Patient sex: F
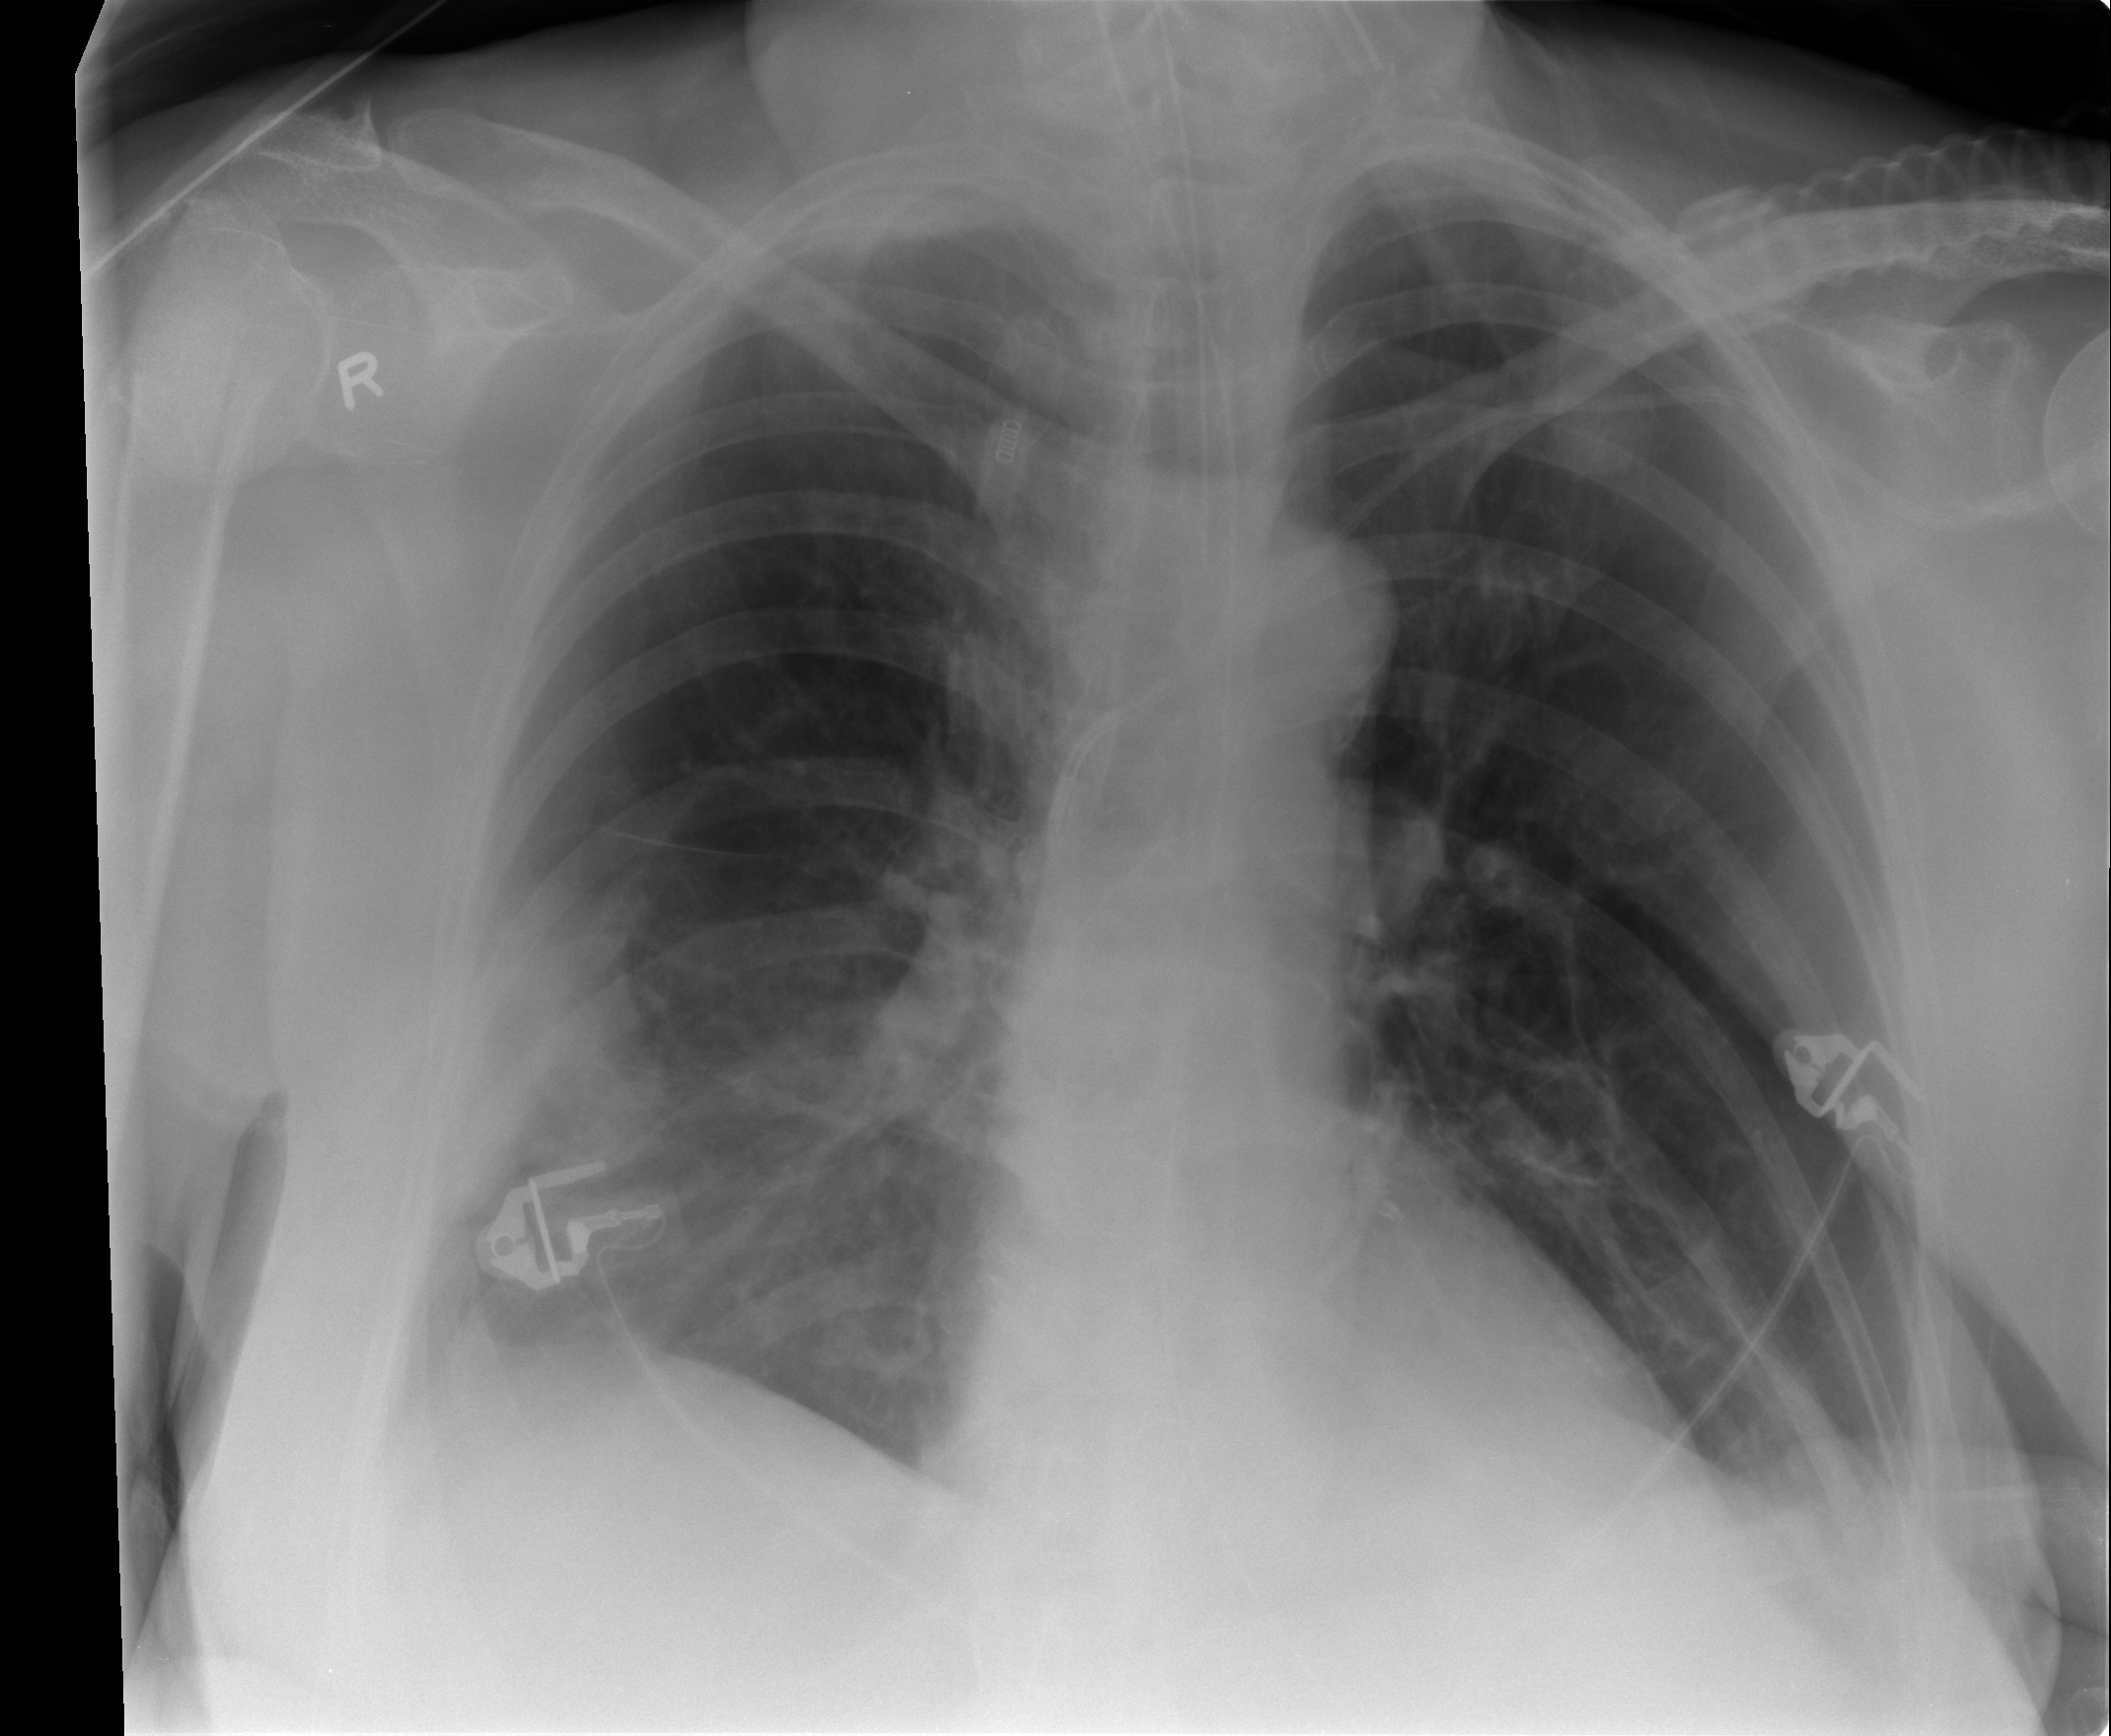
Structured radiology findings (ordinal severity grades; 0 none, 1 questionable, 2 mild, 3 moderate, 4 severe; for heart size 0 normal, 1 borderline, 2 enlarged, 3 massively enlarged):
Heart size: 0
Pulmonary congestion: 0
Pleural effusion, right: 2
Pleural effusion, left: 2
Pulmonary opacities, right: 2
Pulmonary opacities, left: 0
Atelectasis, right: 3
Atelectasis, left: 2